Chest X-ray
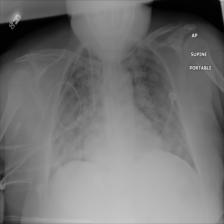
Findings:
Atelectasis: negative
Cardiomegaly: negative
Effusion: negative
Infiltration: positive
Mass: negative
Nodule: negative
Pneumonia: negative
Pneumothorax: negative
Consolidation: negative
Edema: negative
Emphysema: negative
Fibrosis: negative
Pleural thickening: negative
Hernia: negative